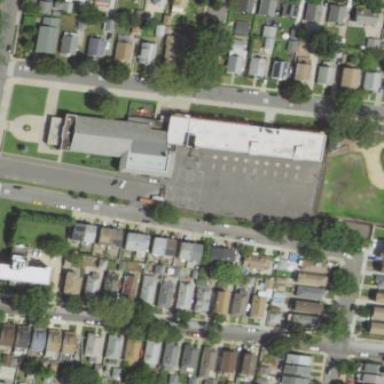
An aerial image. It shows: School.